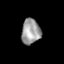
Tissue: skin
Cell type: Epithelial cells
Senescence score: 0.2504
Nuclear area (px): 469
Mean DAPI intensity: 157.075